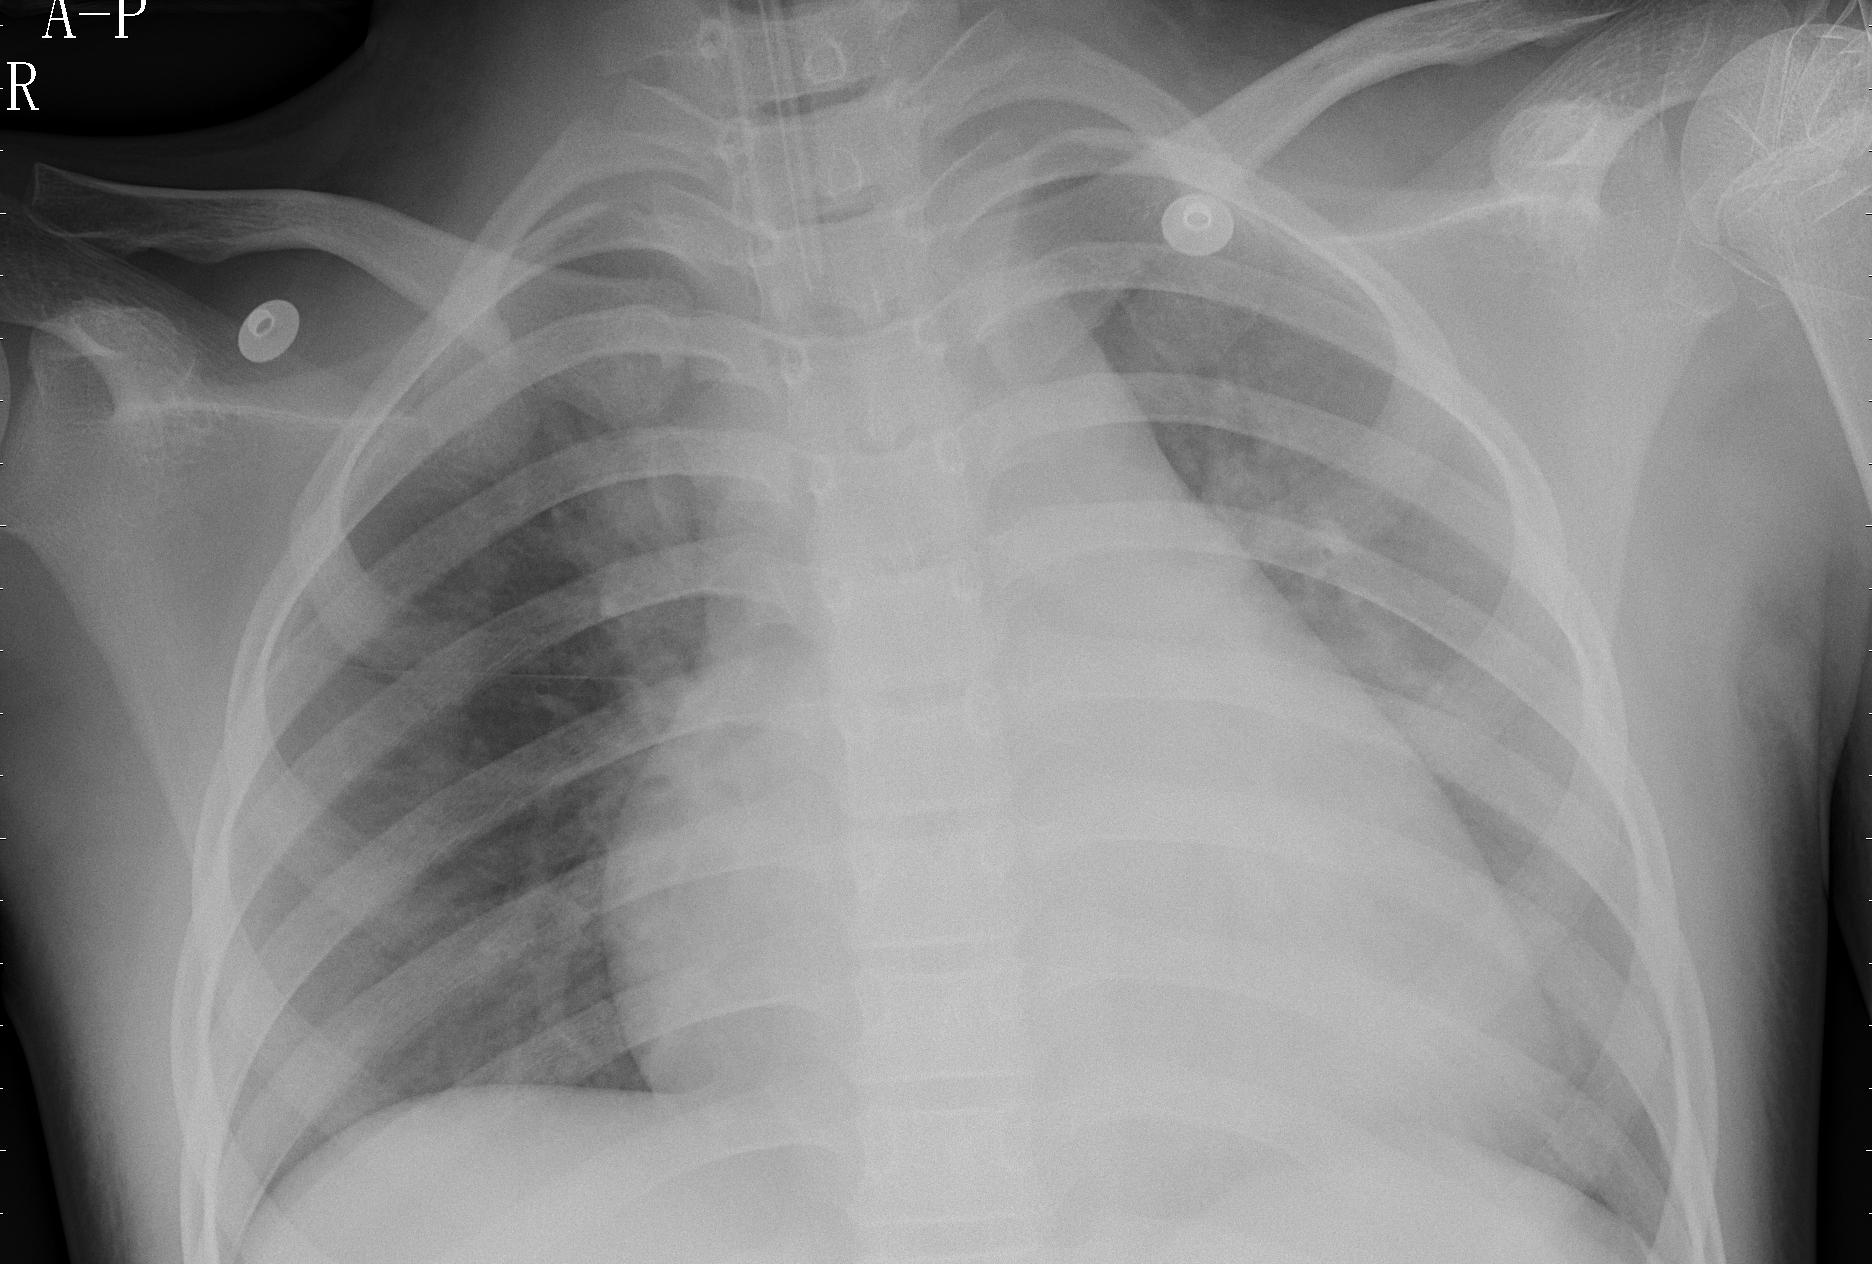
Diagnosis: PNEUMONIA